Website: macys
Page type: payment
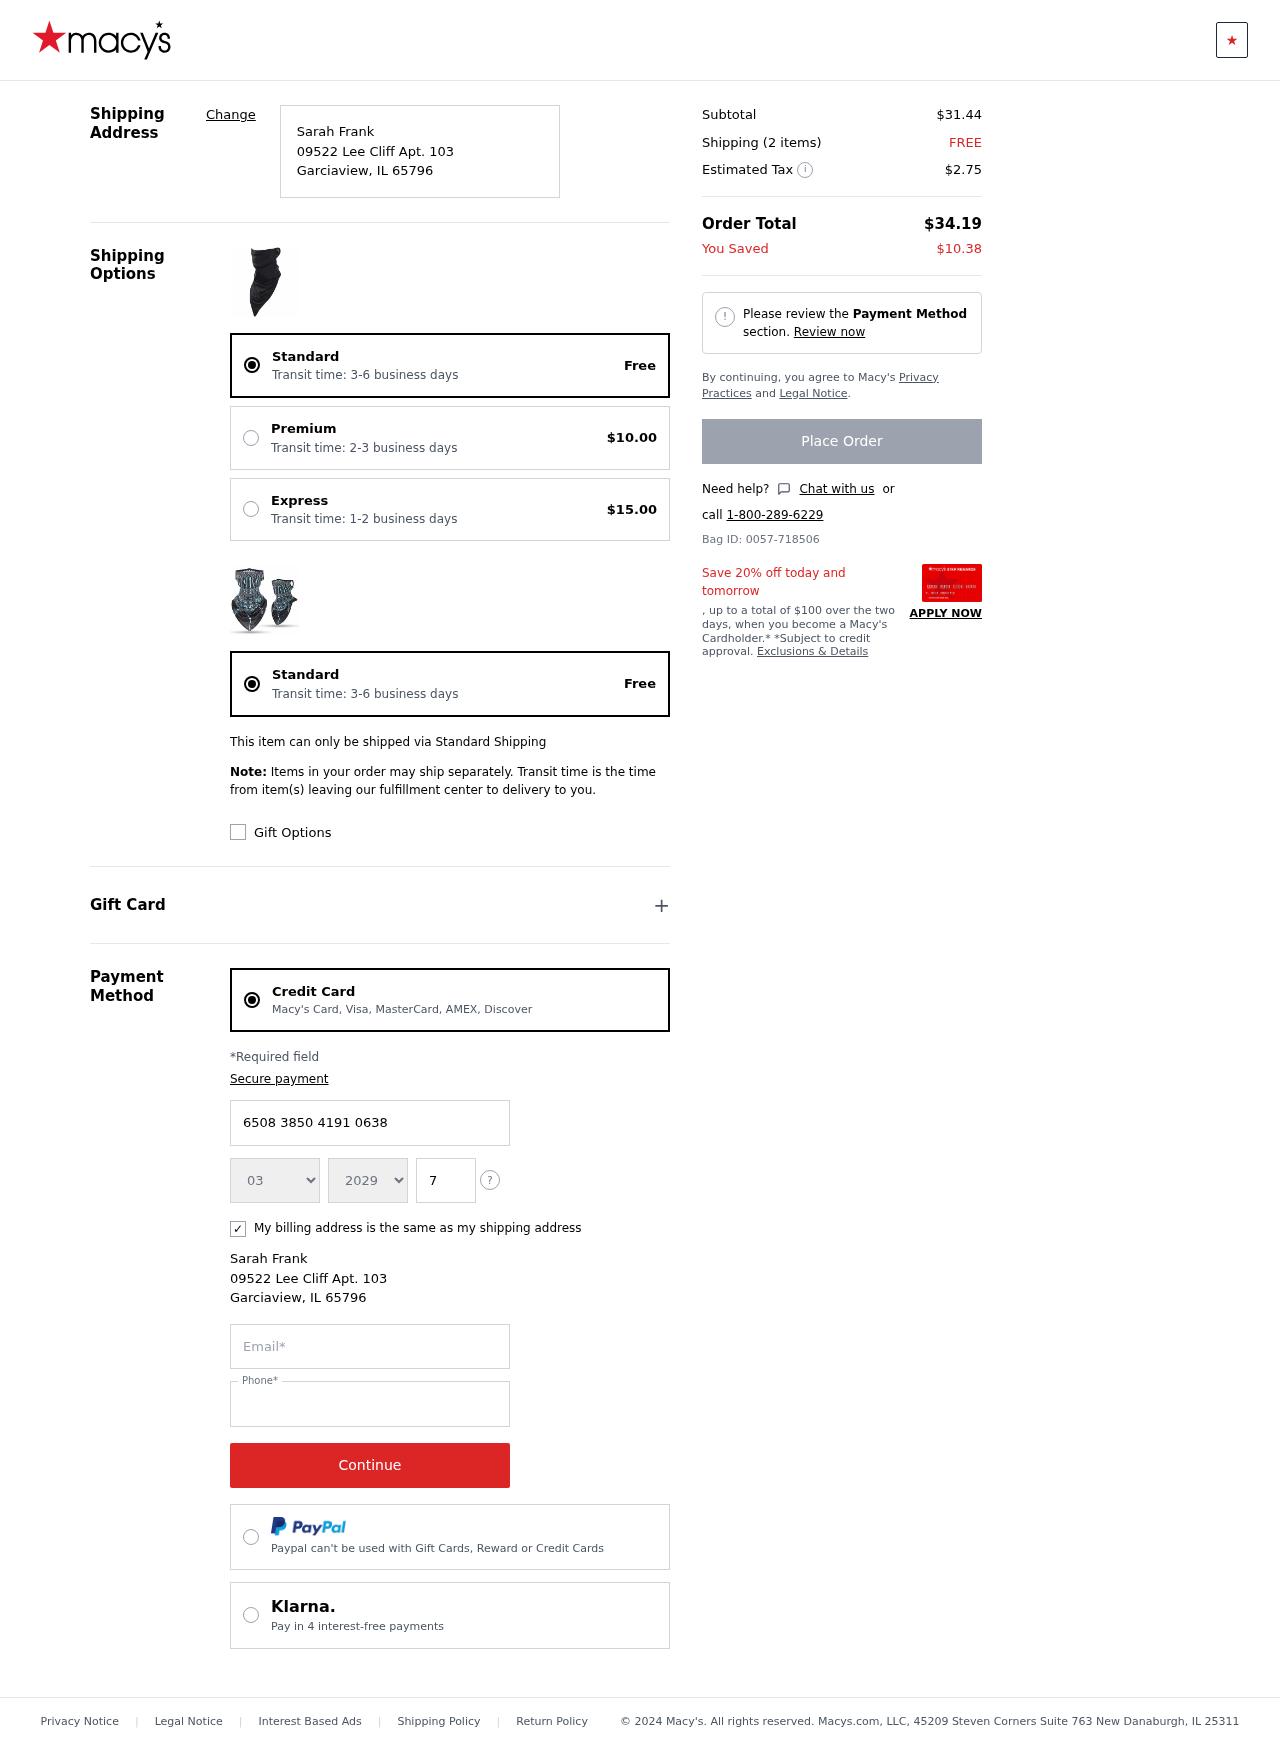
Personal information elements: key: PII_CARD_CVV
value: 736
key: PII_CARD_EXPIRY_MONTH
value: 03
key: PII_CARD_EXPIRY_YEAR
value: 29
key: PII_CARD_NUMBER
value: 6508 3850 4191 0638
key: PII_CITY
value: Garciaview
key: PII_EMAIL
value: sarah.frank@yahoo.com
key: PII_FULLNAME
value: Sarah Frank
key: PII_PHONE
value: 9936426569
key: PII_POSTCODE
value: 65796
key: PII_STATE_ABBR
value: IL
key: PII_STREET
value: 09522 Lee Cliff Apt. 103
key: PII_FULLNAME2
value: Sarah Frank
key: PII_CITY2
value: Garciaview
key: PII_STATE_ABBR2
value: IL
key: PII_POSTCODE_FULL
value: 65796
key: PII_POSTCODE_NUMERIC
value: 65796
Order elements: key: ORDER_DELIVERY_DATE
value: Transit time: 3-6 business days
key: ORDER_SHIPPING_STANDARD
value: Free
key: ORDER_SHIPPING_PREMIUM
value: $10.00
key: ORDER_SHIPPING_EXPRESS
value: $15.00
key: ORDER_DELIVERY_DATE2
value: Transit time: 3-6 business days
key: ORDER_SHIPPING_STANDARD2
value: Free
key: ORDER_SUBTOTAL
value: $31.44
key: ORDER_NUM_ITEMS
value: Shipping (2 items)
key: ORDER_SHIPPING_COST
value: FREE
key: ORDER_TAX
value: $2.75
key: ORDER_TOTAL
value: $34.19
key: ORDER_SAVINGS
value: $10.38
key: ORDER_ID
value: Bag ID: 0057-718506